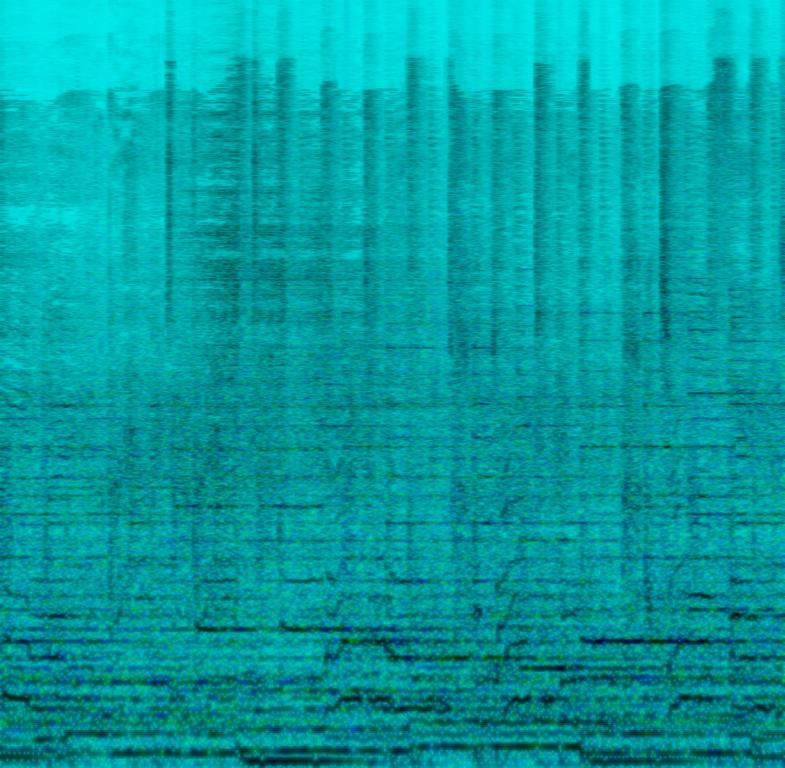
A synthbass is playing a soft line along with a piano playing a melody while a noise riser sound is slowly rising up creating tension. The female voice sings a melody on top of that. This song may be playing while running with headphones.